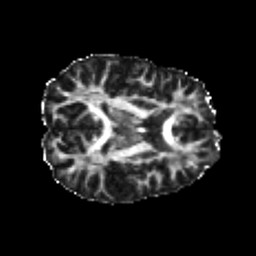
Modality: FA
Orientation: axial
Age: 20
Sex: female
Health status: healthy
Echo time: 0.074 s